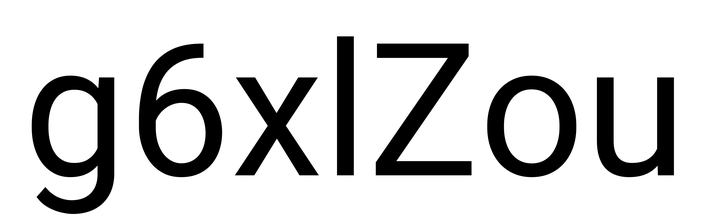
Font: Roboto_Regular